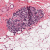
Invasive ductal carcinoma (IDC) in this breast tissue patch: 0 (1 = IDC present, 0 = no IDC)